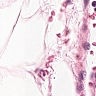
Metastatic tissue present: no